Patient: sex M, age 76
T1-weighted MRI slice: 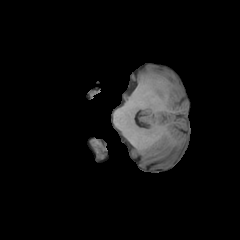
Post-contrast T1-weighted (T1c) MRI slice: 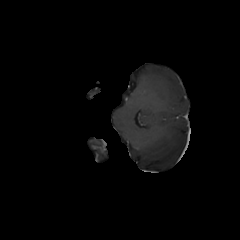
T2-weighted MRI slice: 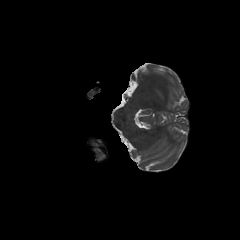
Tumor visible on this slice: no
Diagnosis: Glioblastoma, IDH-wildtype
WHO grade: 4